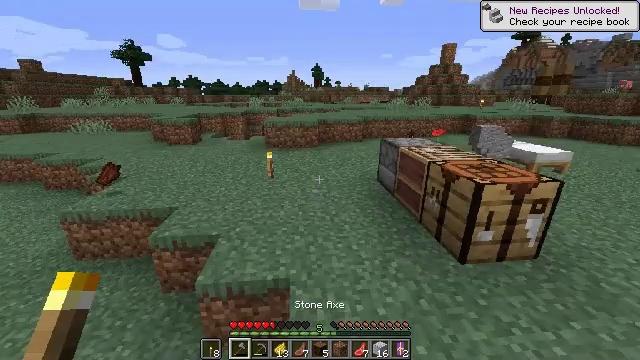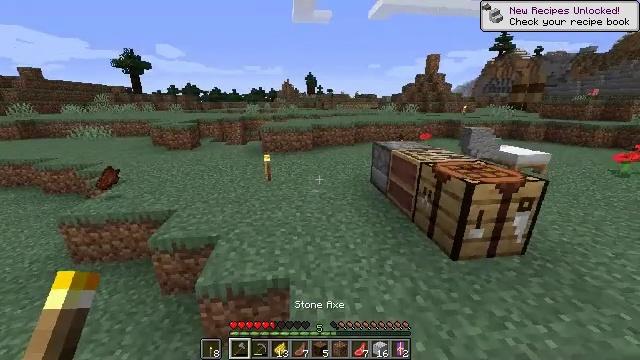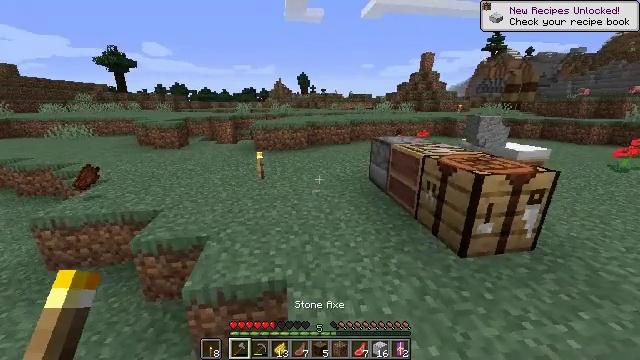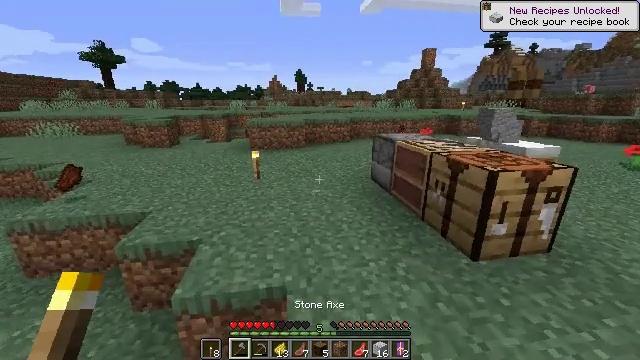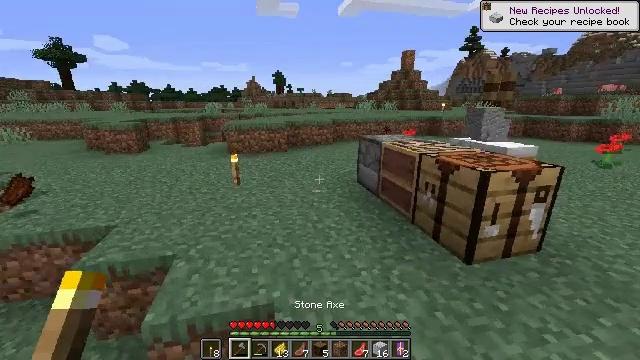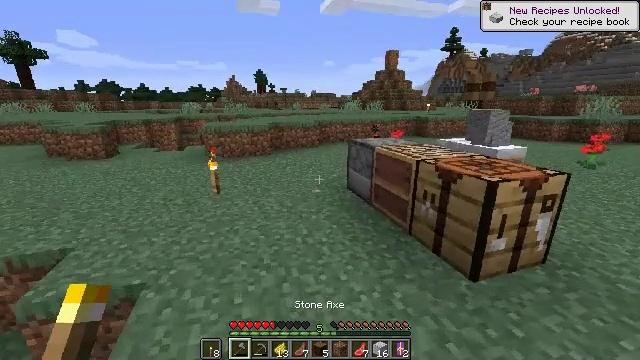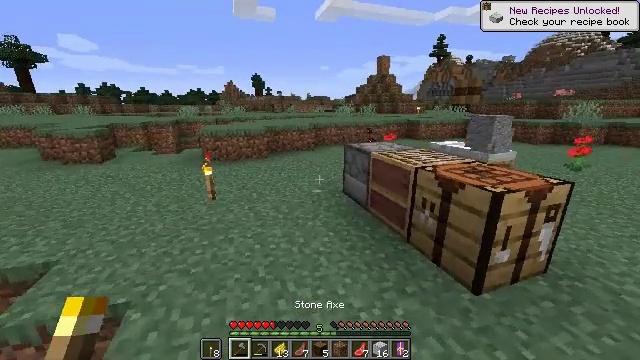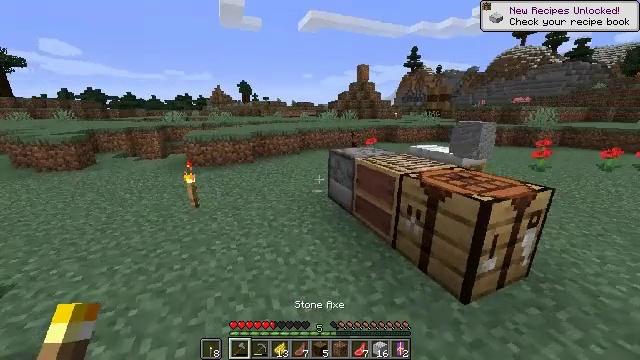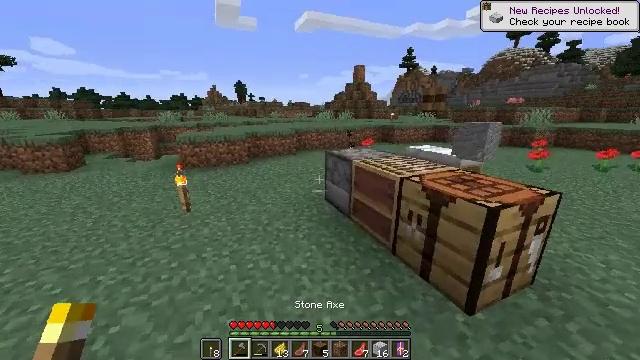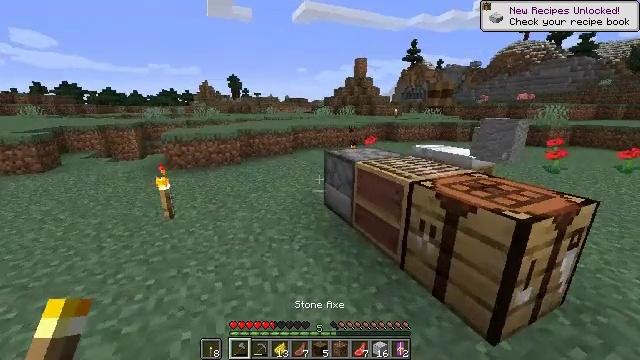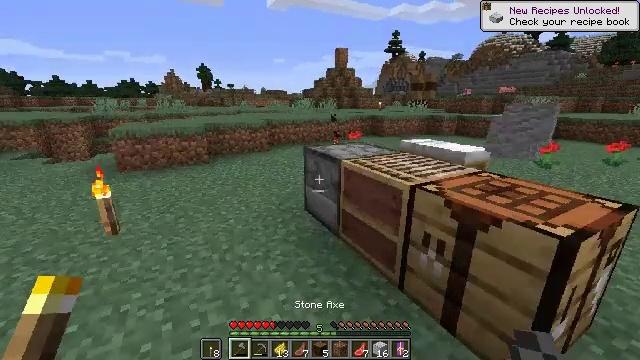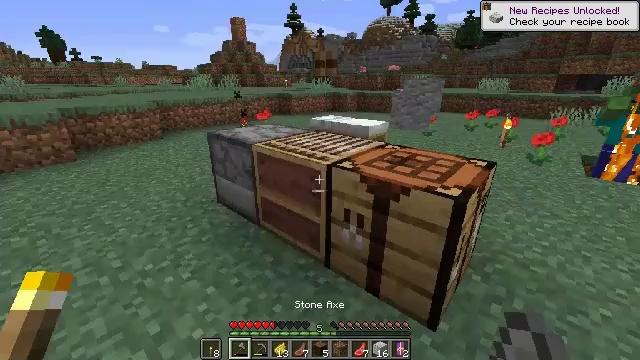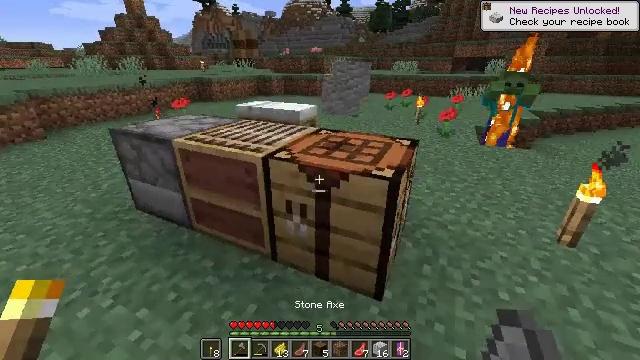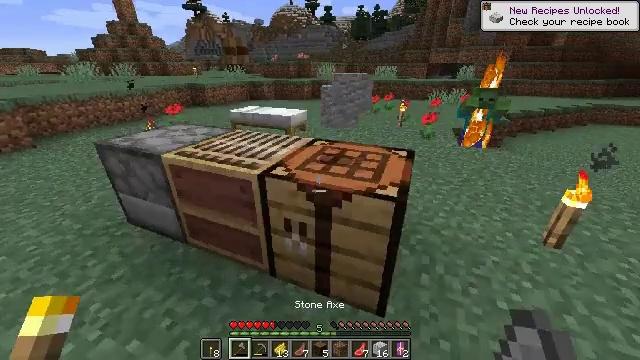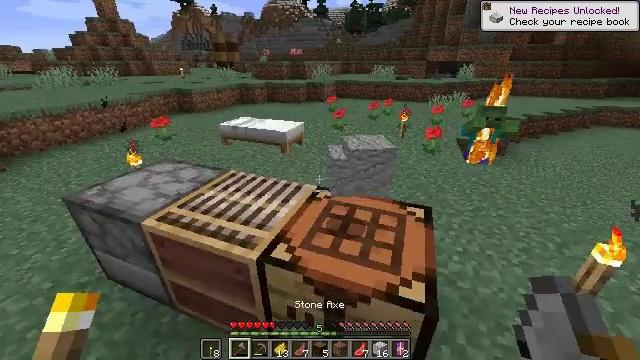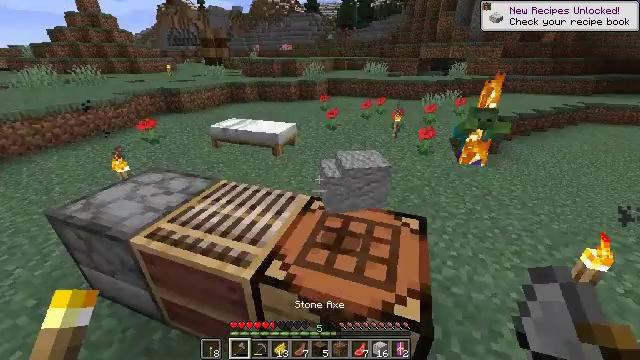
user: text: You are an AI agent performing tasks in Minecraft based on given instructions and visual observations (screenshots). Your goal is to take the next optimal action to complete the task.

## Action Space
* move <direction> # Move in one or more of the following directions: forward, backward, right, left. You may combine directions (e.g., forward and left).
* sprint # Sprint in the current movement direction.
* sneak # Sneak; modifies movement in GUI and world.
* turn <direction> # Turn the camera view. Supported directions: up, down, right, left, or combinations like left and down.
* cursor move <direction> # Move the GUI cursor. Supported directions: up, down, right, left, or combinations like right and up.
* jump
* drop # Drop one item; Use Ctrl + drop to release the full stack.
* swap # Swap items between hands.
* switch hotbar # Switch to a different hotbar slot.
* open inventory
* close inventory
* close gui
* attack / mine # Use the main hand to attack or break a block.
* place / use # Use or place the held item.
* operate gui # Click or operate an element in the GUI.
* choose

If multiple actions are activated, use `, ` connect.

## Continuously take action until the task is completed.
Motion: motion action
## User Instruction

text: Turn regular andesite into polished andesite through crafting.
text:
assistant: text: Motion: move forward, turn right
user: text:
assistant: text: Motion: move forward, turn right
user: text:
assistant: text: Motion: move forward
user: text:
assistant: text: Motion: move forward, turn right
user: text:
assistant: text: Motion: move forward, turn right
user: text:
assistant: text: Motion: move forward, turn right
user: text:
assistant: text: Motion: move forward, turn right
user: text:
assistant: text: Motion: move forward
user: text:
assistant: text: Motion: move forward
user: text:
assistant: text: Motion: move forward, turn right
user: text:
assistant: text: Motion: move forward, turn right and down
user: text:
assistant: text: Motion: move forward, turn right and down
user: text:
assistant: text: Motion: move forward, turn right
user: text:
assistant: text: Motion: move forward, turn right, jump
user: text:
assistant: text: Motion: move forward, turn right, jump
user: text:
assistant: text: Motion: move forward, turn right and down, jump
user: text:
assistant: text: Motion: move forward, turn right and down, jump
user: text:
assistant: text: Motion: turn right and down
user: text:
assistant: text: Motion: turn right
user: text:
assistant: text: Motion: turn right
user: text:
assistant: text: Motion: move back, turn left and up
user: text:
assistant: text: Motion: move back
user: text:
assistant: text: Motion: move back and move left
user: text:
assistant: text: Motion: move back and move left
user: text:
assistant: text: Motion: move back and move left
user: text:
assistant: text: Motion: move back and move left, turn right and down
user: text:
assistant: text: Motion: move back and move left, turn right
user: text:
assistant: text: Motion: move back and move left, turn right and up
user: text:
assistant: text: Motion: move back and move left, turn right and up
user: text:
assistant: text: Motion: move back and move left, turn right and up